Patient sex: M
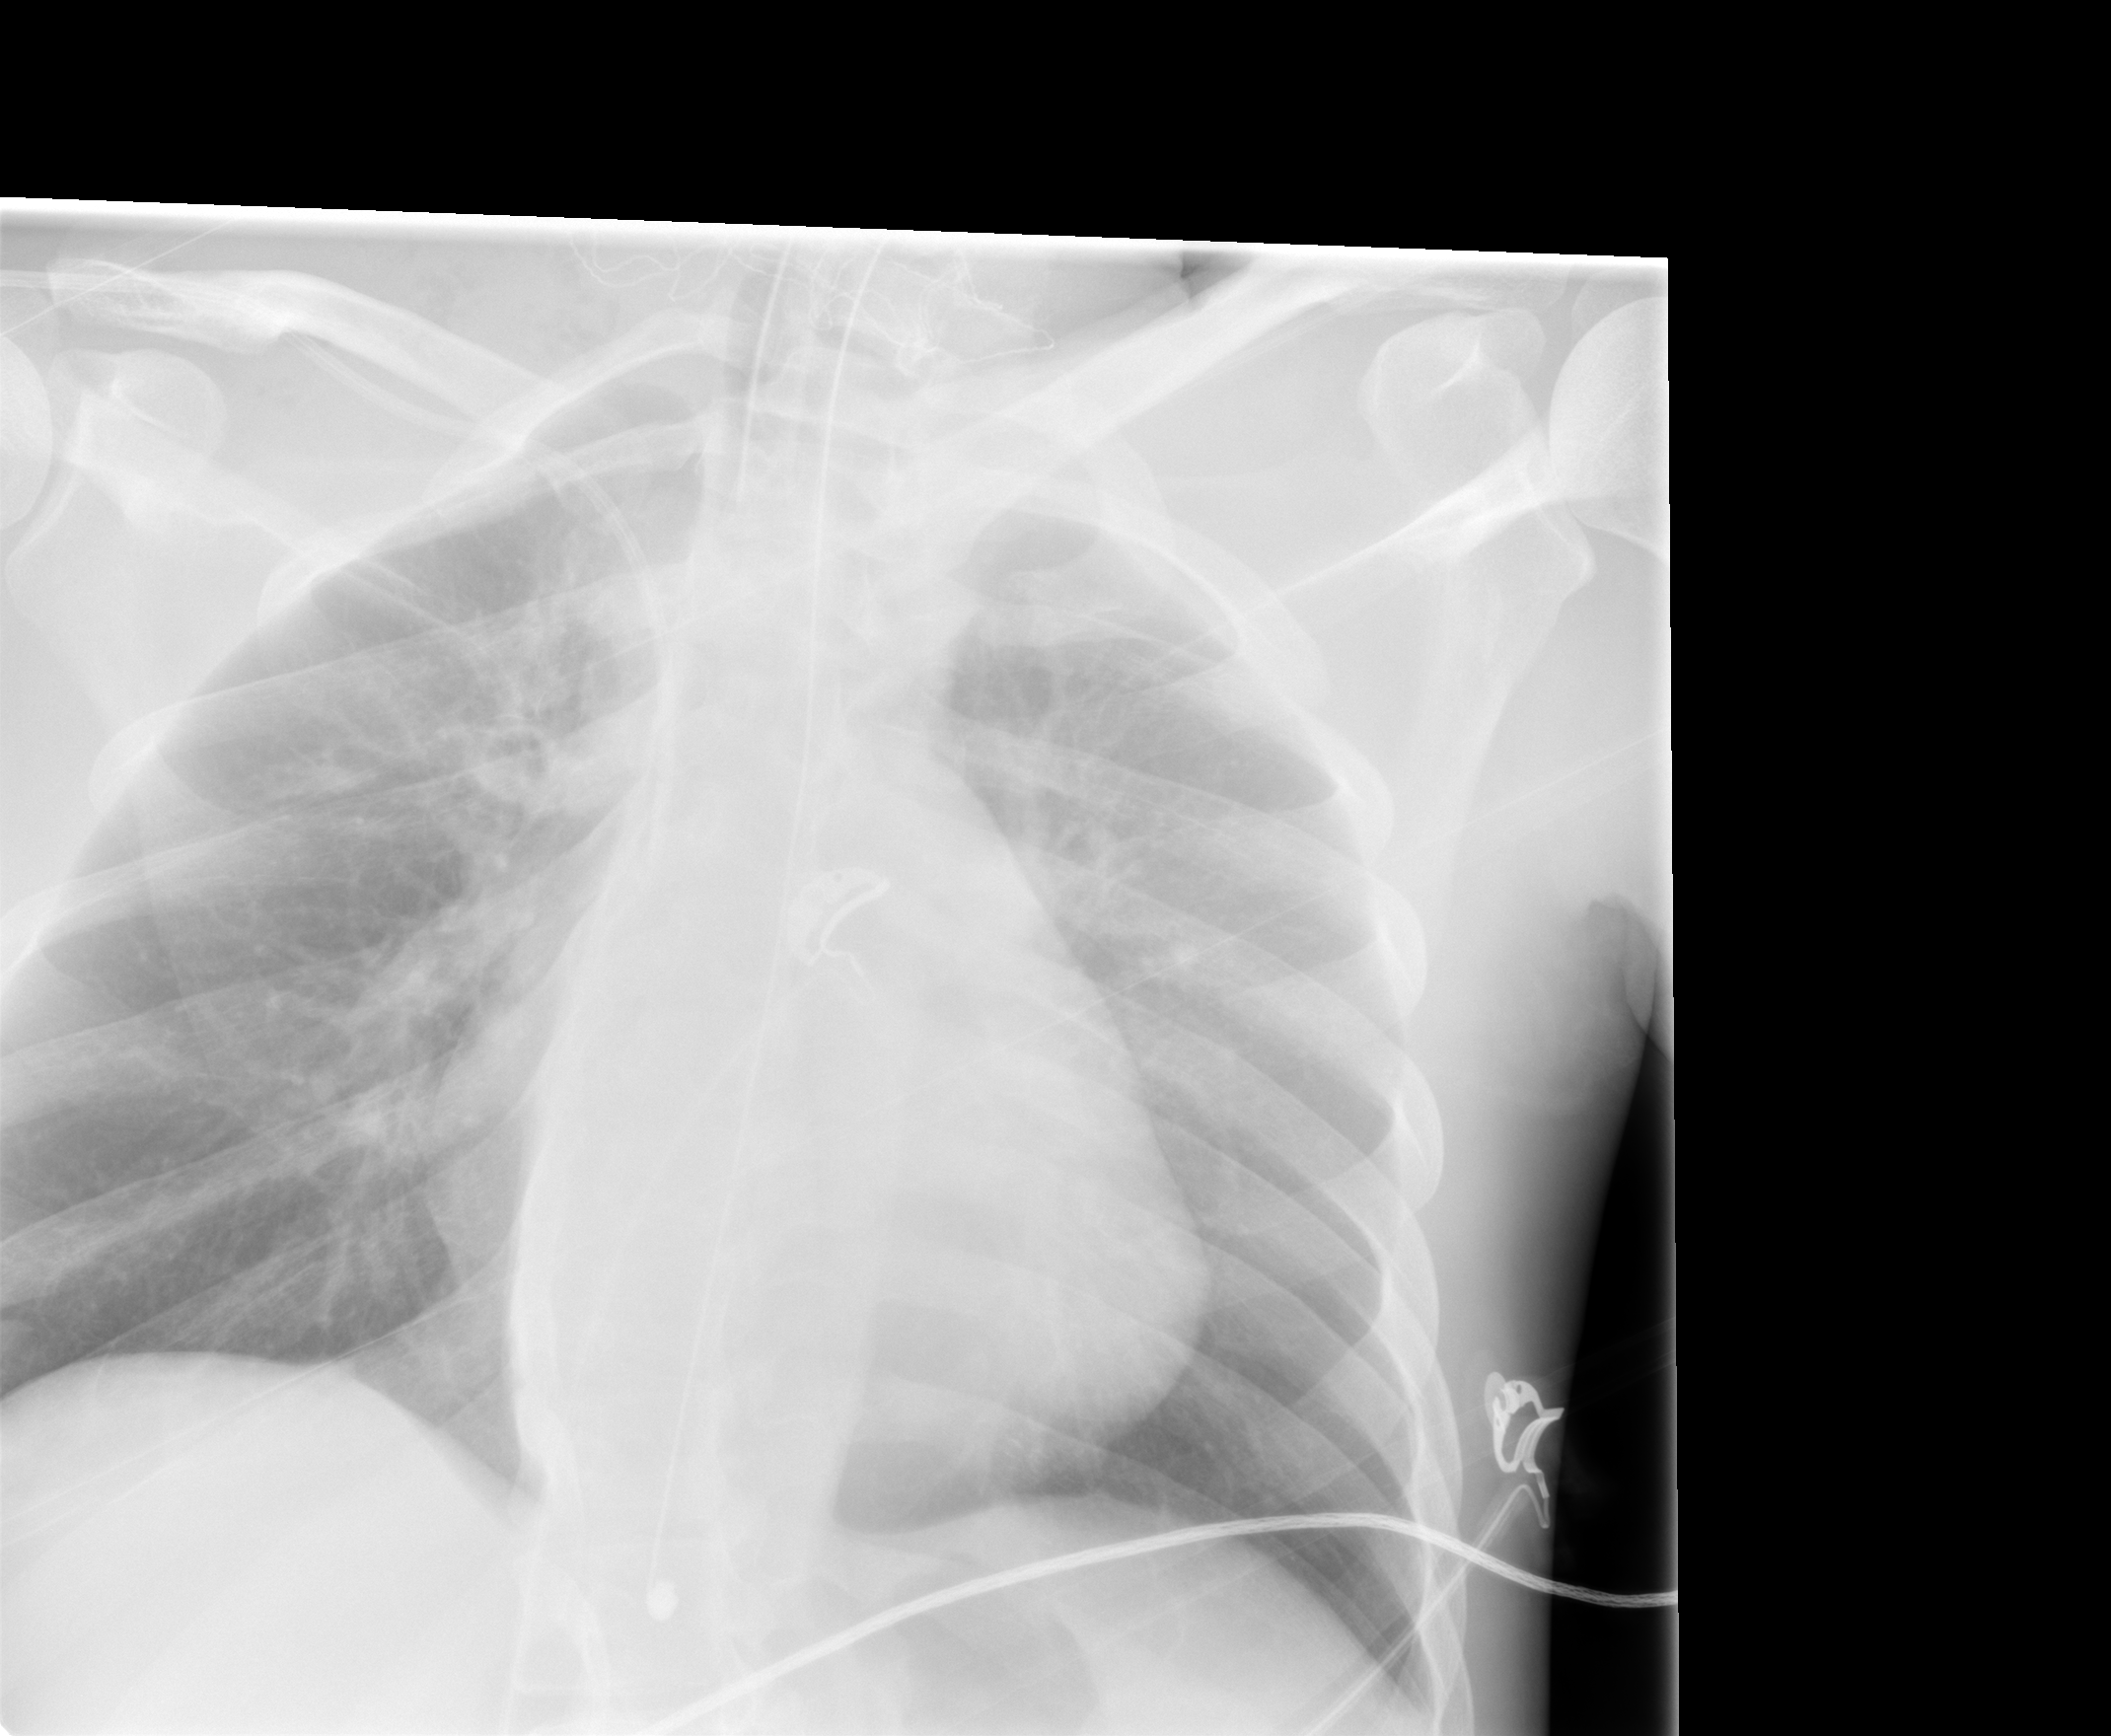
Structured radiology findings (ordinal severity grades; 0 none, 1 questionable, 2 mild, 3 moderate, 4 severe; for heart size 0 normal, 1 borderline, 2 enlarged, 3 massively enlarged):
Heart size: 1
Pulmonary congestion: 0
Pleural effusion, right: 0
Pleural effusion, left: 0
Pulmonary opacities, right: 0
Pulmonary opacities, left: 0
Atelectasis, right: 2
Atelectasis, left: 2